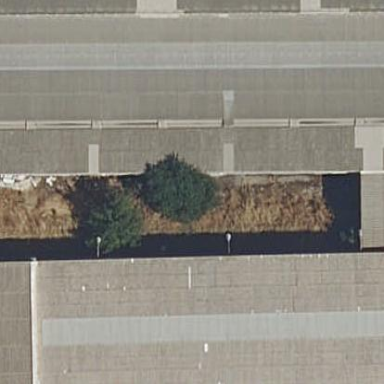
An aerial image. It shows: Industrial building.